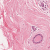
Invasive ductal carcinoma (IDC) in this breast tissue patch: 0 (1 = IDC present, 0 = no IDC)